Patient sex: M
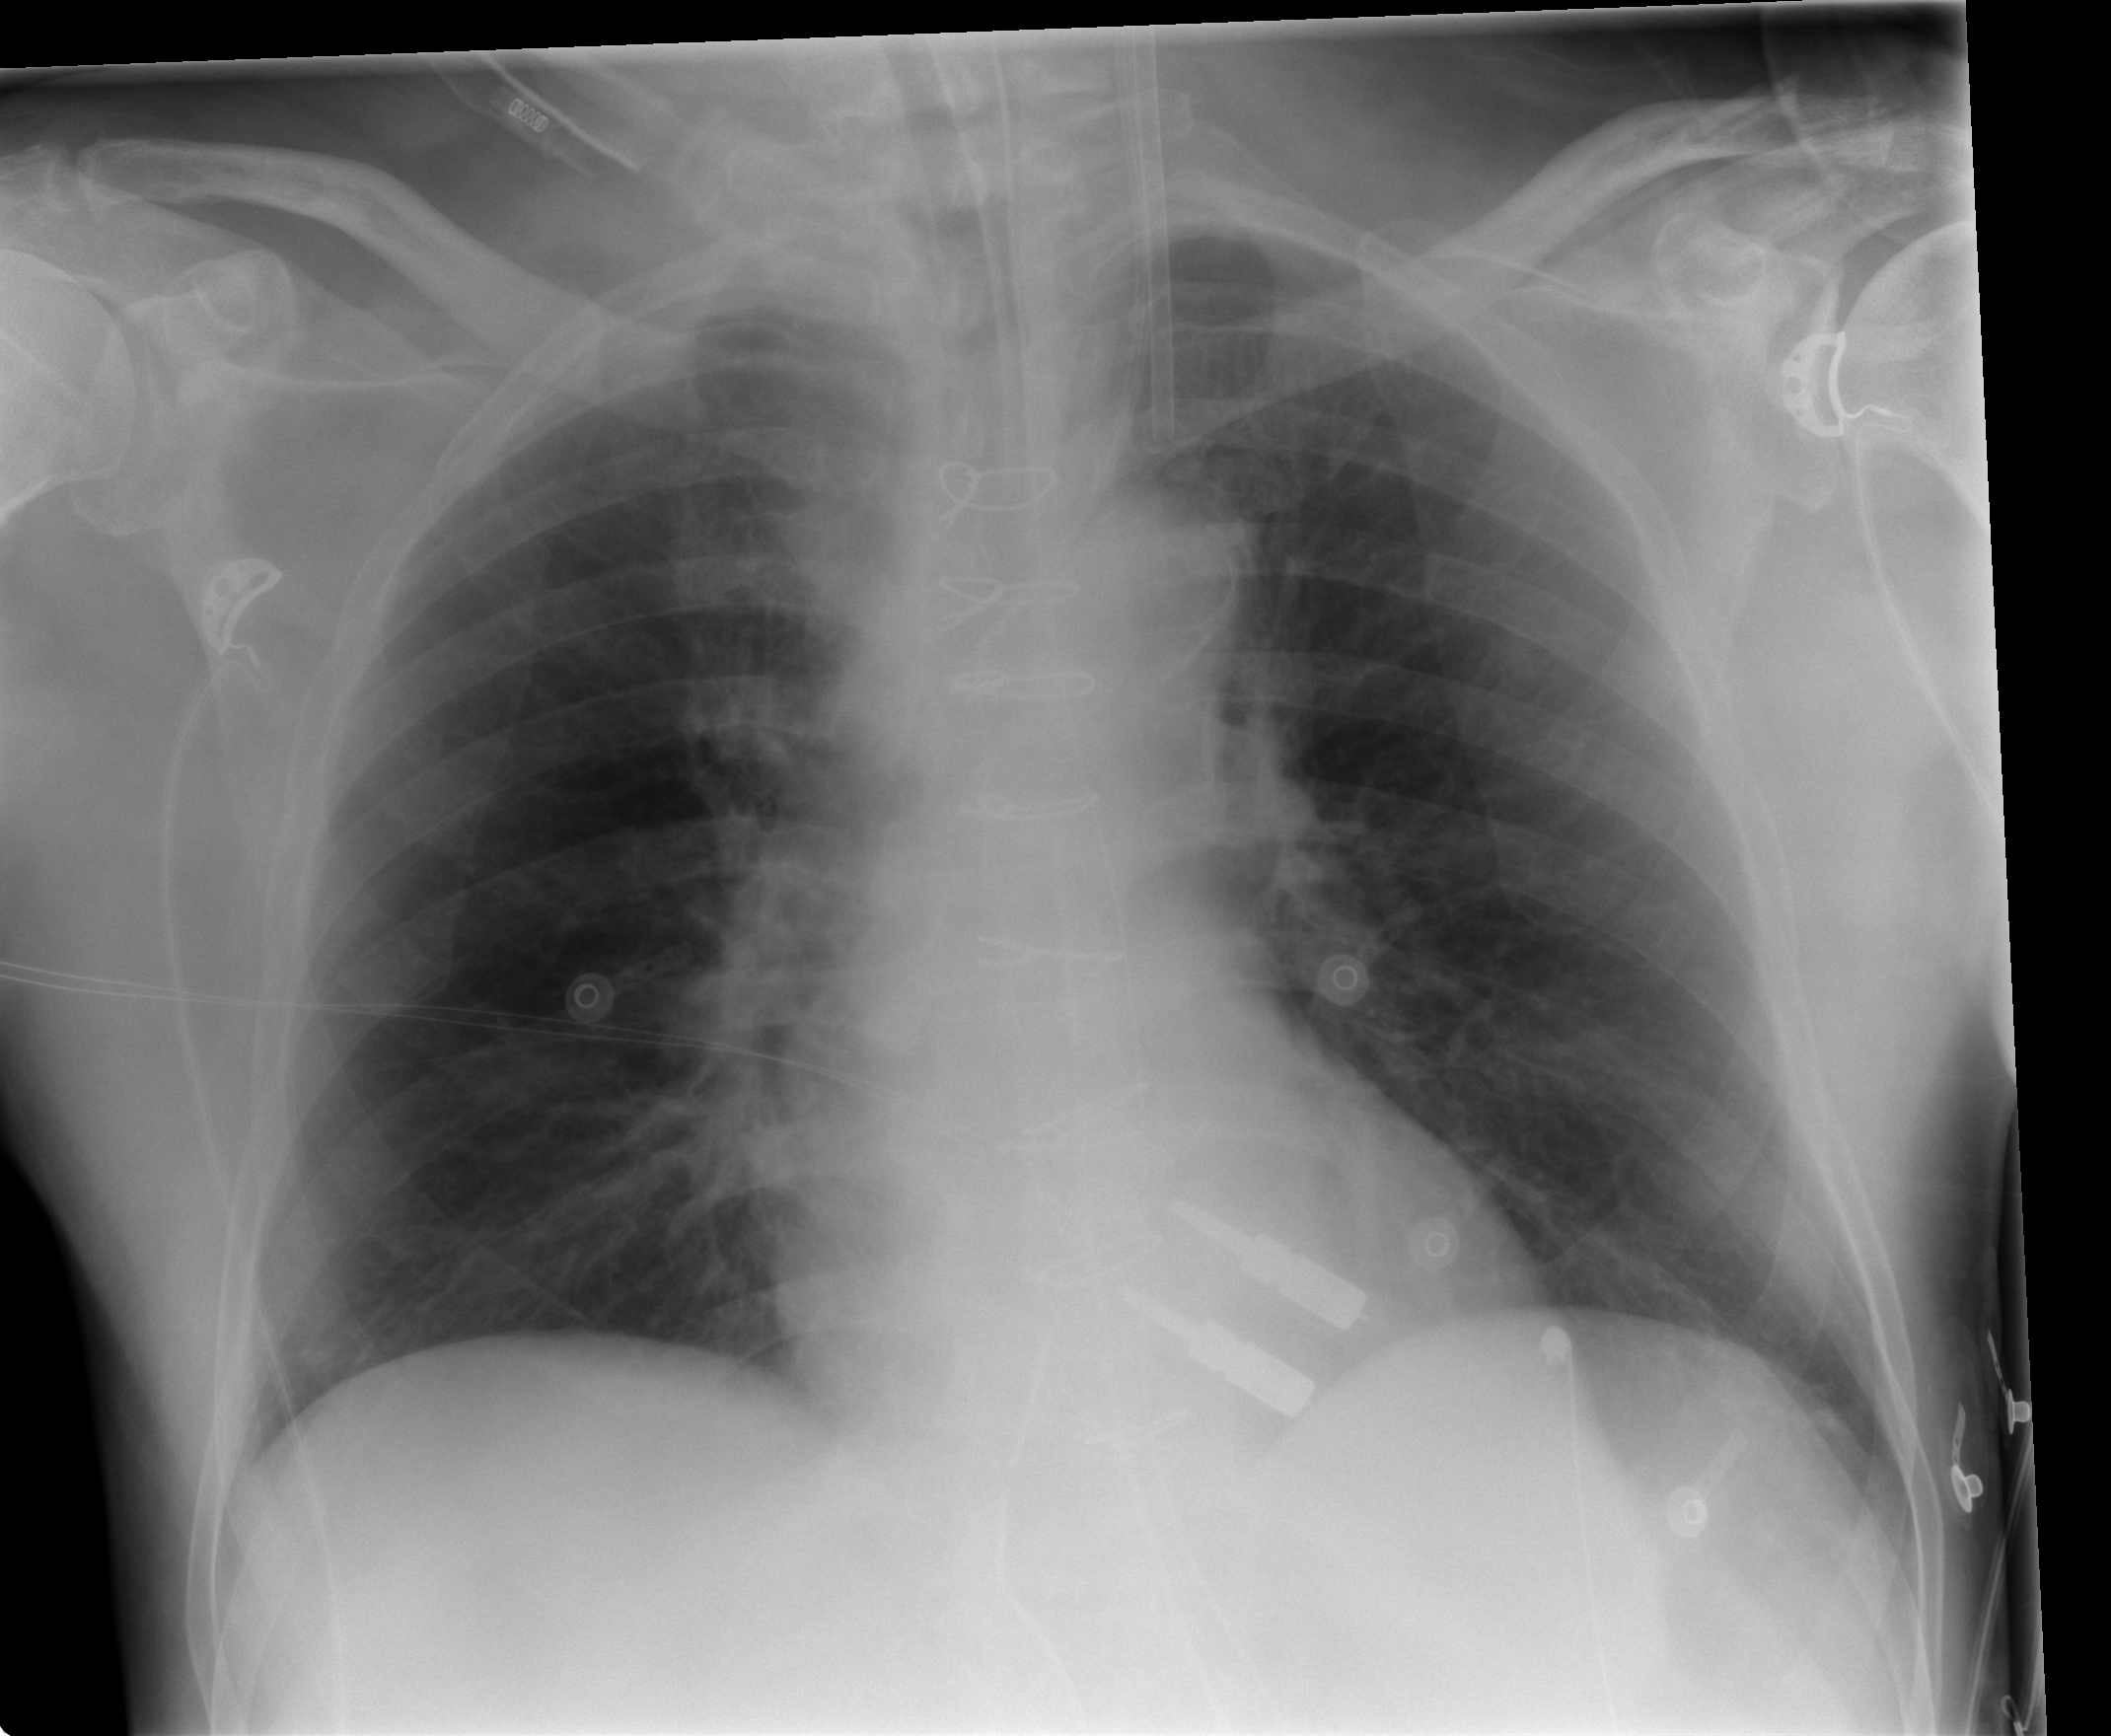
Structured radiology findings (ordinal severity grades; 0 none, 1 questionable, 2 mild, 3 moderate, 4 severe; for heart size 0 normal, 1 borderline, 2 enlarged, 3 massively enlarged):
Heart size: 0
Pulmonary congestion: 0
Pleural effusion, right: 0
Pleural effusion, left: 0
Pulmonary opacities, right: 0
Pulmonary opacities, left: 0
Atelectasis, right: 0
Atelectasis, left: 1